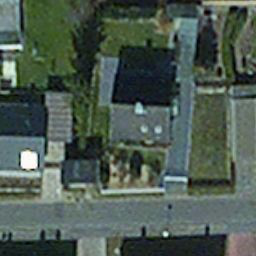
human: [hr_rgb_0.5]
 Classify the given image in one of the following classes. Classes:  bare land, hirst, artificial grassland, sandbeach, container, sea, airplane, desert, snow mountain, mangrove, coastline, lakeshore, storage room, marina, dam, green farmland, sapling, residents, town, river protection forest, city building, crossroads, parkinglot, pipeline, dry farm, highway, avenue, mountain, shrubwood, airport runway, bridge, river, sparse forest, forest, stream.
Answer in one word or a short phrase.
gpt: residents